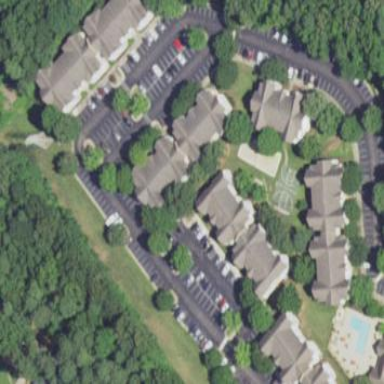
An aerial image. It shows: Residential building with apartments.